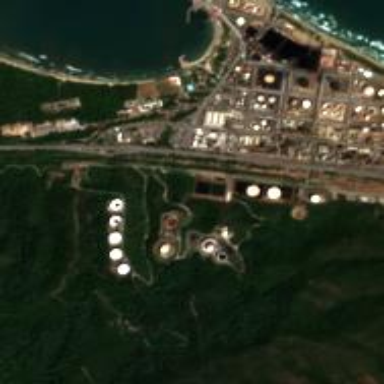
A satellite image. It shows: Industrial area with oil refinery.